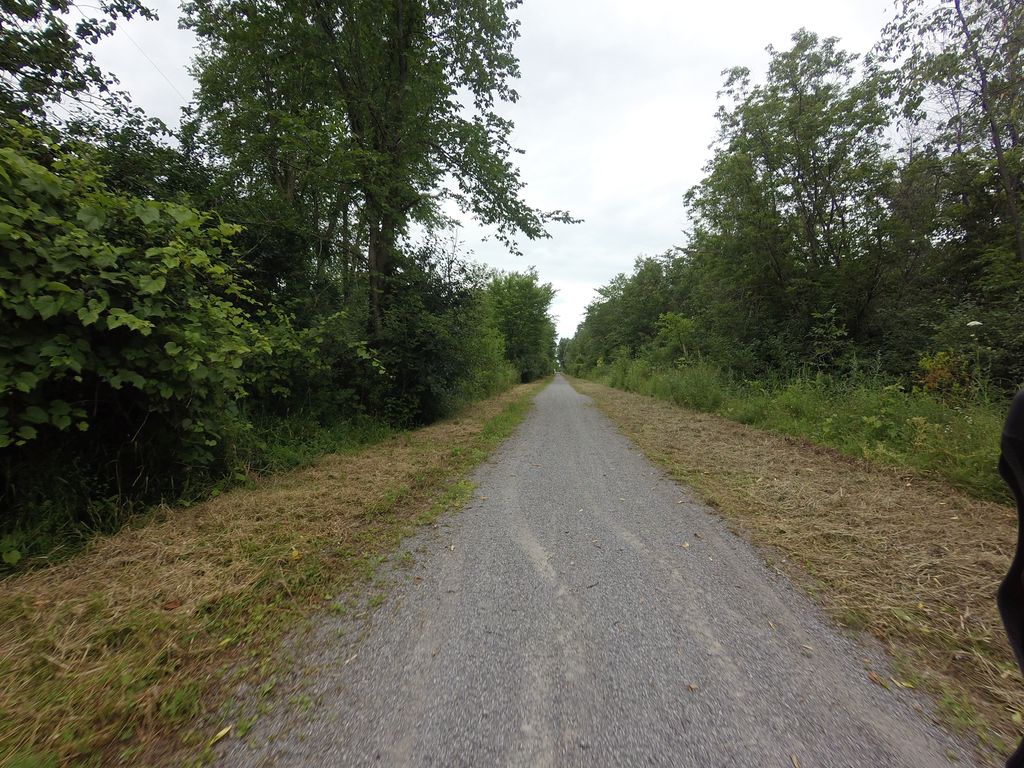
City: ottawa-gatineau